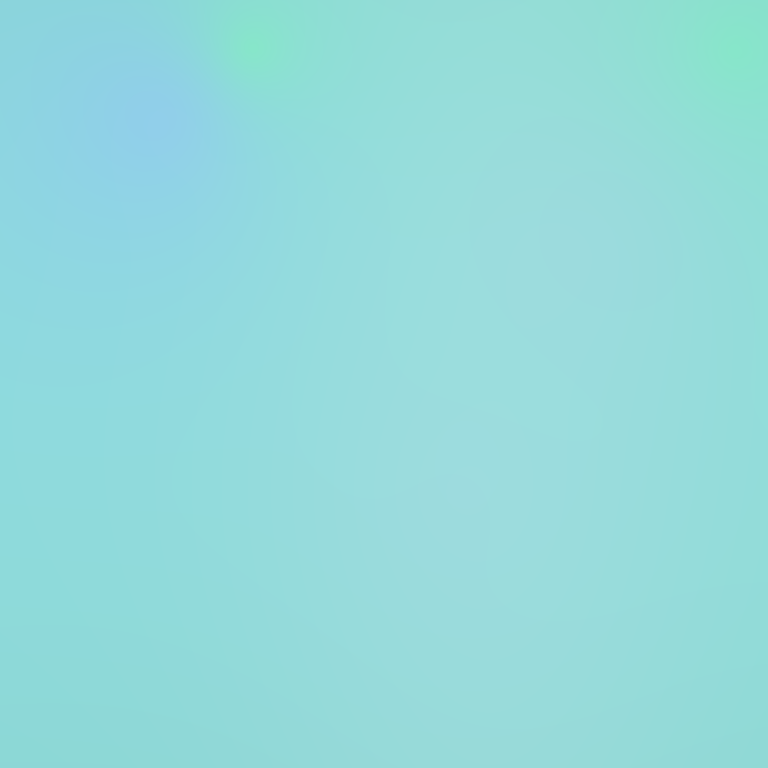
Abstract light effect, smooth gradient from soft teal to light cyan, calm atmosphere, diffuse glow, no room, no furniture, no objects.